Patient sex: M
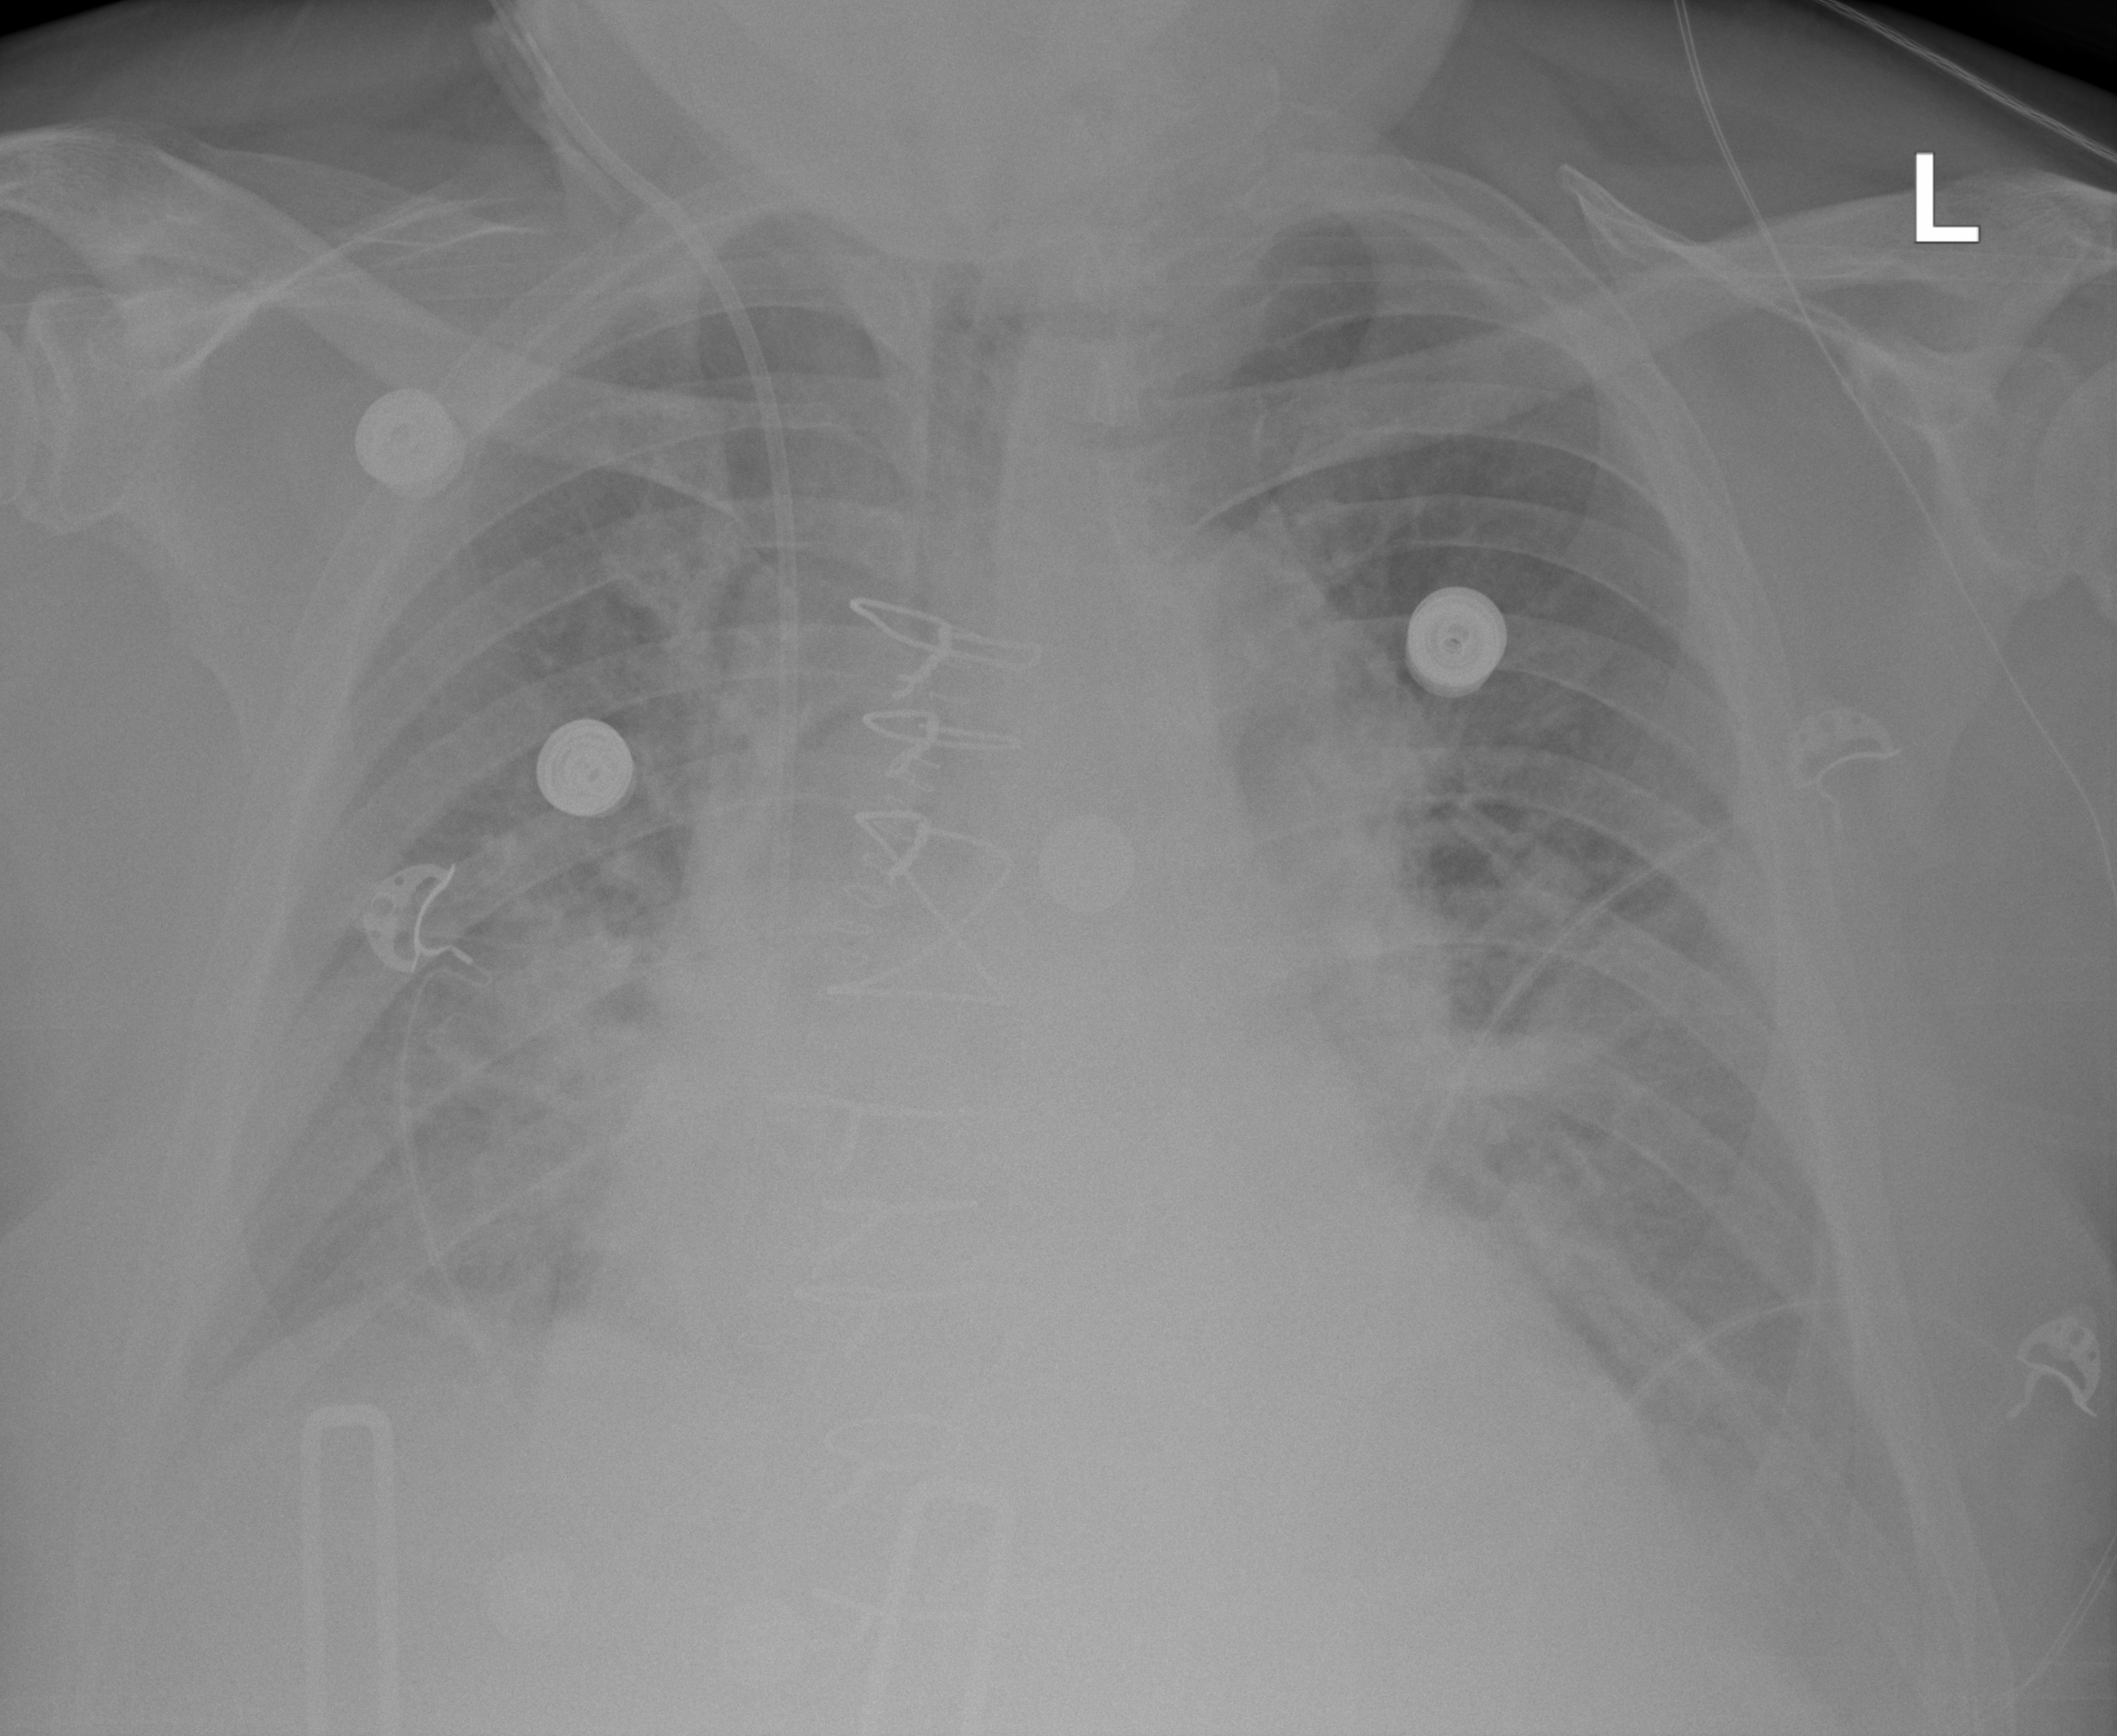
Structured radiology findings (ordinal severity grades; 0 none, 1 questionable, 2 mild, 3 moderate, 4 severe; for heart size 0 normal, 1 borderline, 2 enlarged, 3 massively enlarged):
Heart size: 2
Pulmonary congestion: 2
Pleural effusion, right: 2
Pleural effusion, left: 2
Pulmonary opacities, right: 2
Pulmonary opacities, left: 2
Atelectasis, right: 2
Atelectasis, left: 2